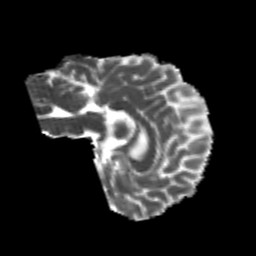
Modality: MD
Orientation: sagittal
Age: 19
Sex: female
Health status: healthy
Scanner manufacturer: philips
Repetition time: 7.391 s
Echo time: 0.08599 s